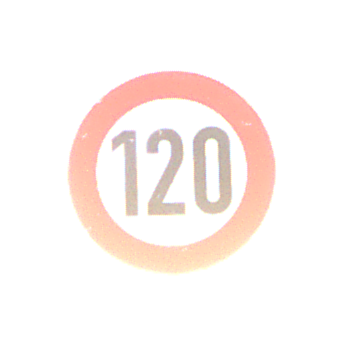
Verkehrszeichen: Geschwindigkeit120
Umgebung: Outdoor, Nature
Tageszeit: SunriseSunset
Wetter: PartlyCloudy
Licht: Natural
Jahreszeit: NotSpecified
Kontrast: LowContrast